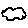
Label: cloud